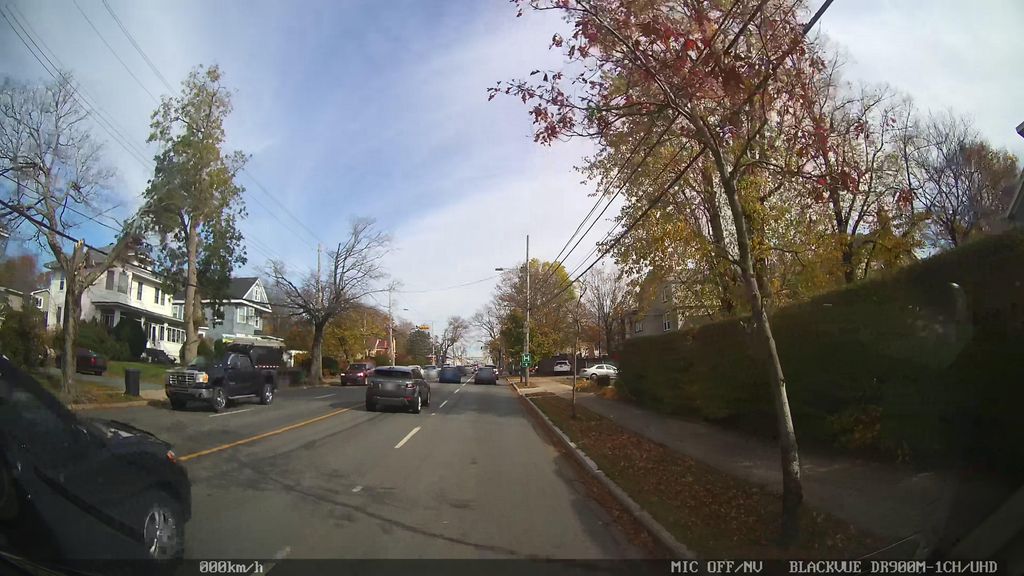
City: halifax